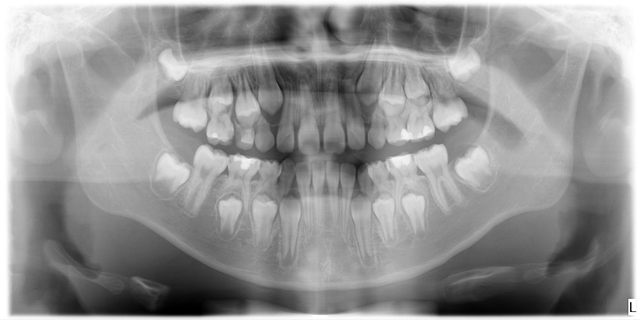
child